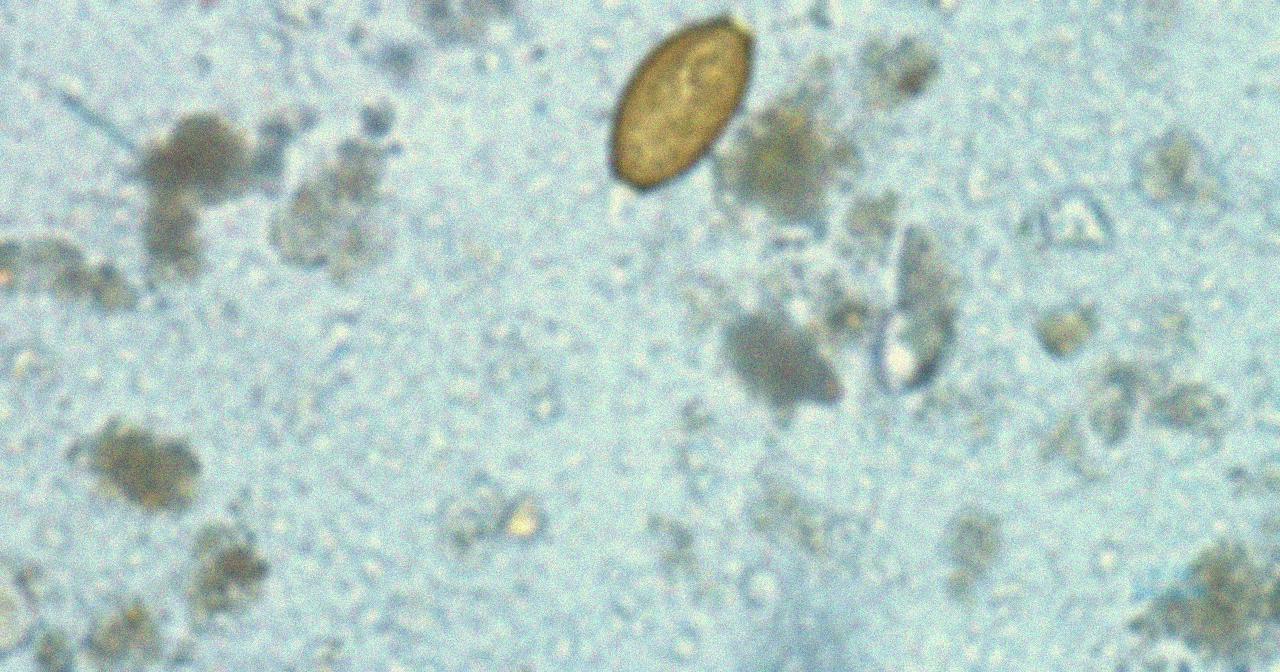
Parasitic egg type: Trichuris trichiura